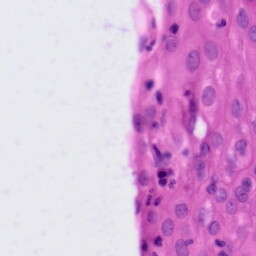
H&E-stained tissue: Tonsil